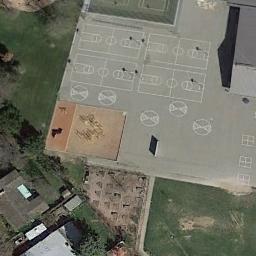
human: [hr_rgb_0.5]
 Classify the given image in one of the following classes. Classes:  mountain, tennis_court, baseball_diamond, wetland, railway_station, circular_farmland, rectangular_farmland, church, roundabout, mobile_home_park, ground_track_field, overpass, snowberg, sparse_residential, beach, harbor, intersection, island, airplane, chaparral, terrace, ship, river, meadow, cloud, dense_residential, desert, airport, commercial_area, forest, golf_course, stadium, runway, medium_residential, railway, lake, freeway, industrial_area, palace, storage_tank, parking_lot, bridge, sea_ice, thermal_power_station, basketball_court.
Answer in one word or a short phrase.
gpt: basketball_court